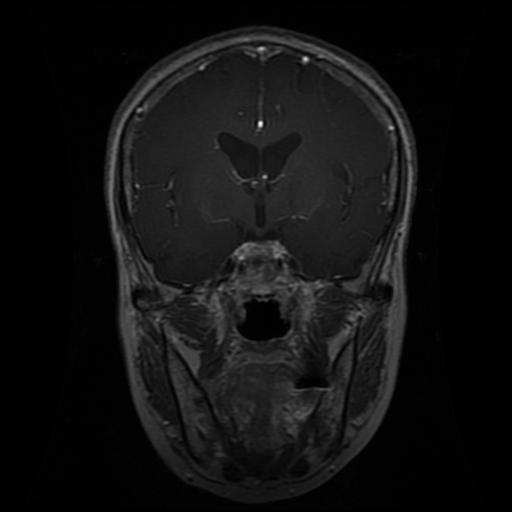
Label: glioma